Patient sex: F
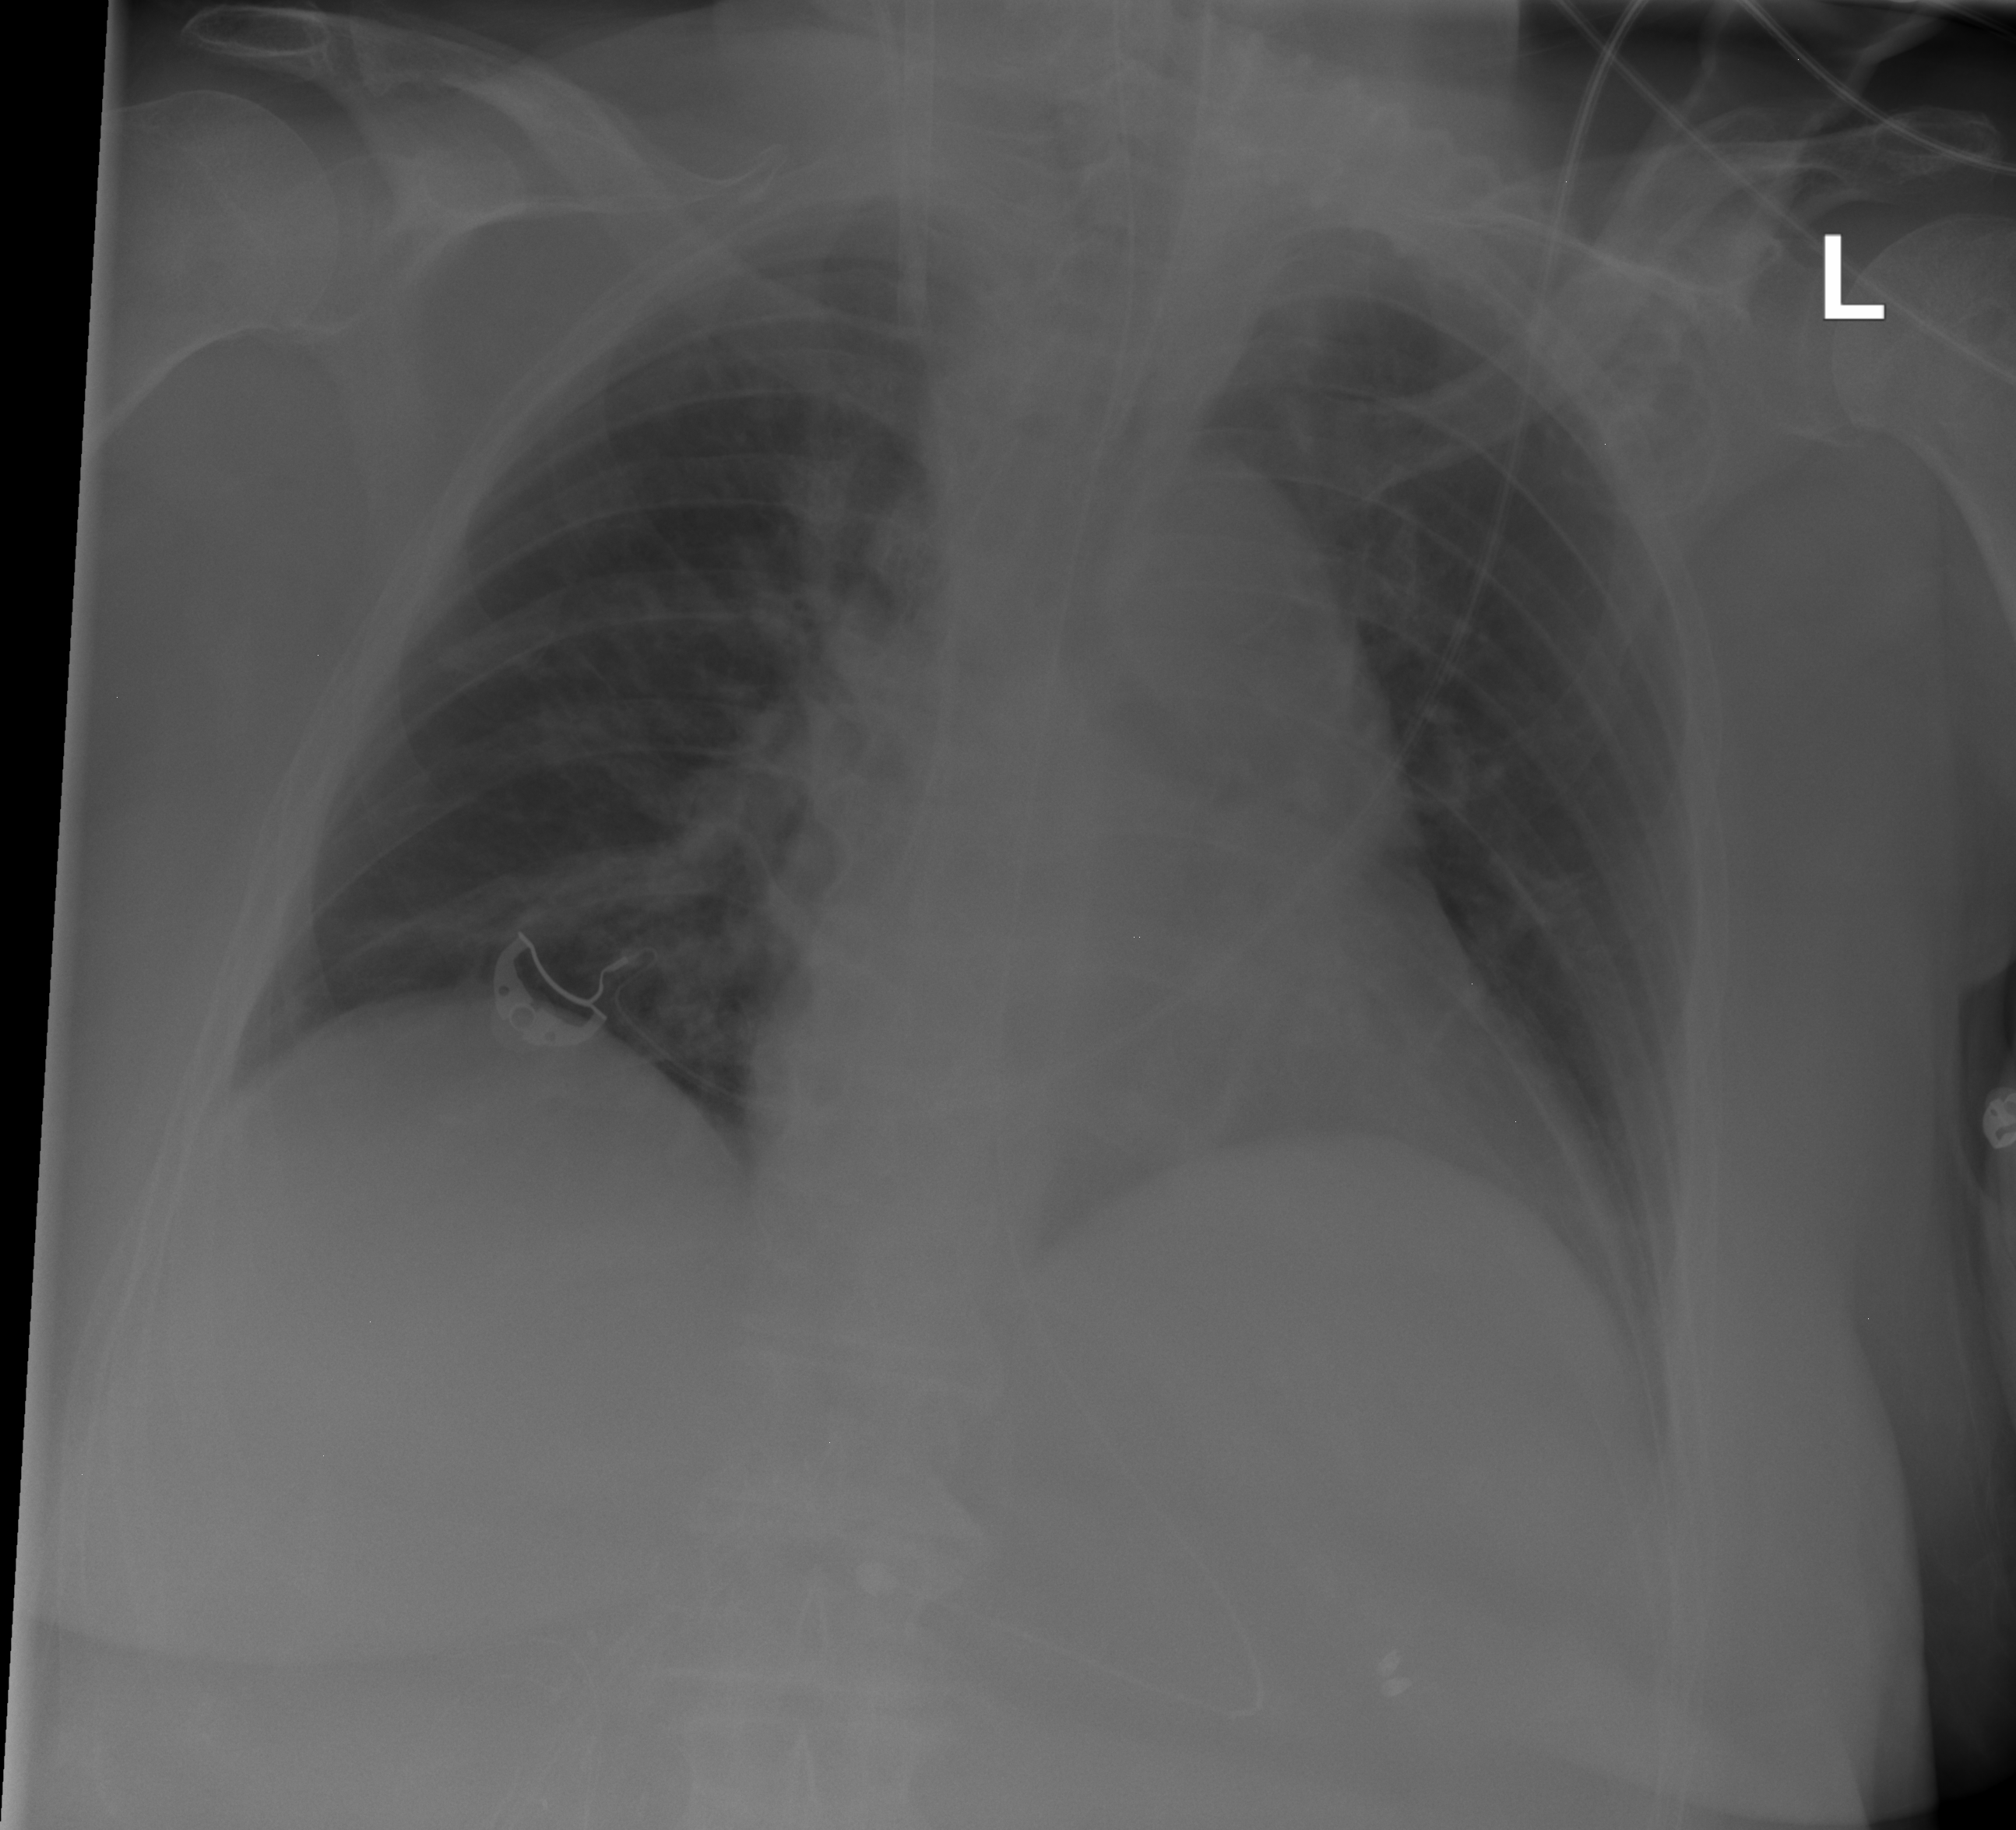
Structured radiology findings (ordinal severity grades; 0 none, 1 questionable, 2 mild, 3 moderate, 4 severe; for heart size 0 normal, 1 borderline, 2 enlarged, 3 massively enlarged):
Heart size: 2
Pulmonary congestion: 0
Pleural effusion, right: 0
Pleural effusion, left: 0
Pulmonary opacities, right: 2
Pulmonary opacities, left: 0
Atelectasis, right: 0
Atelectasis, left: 0